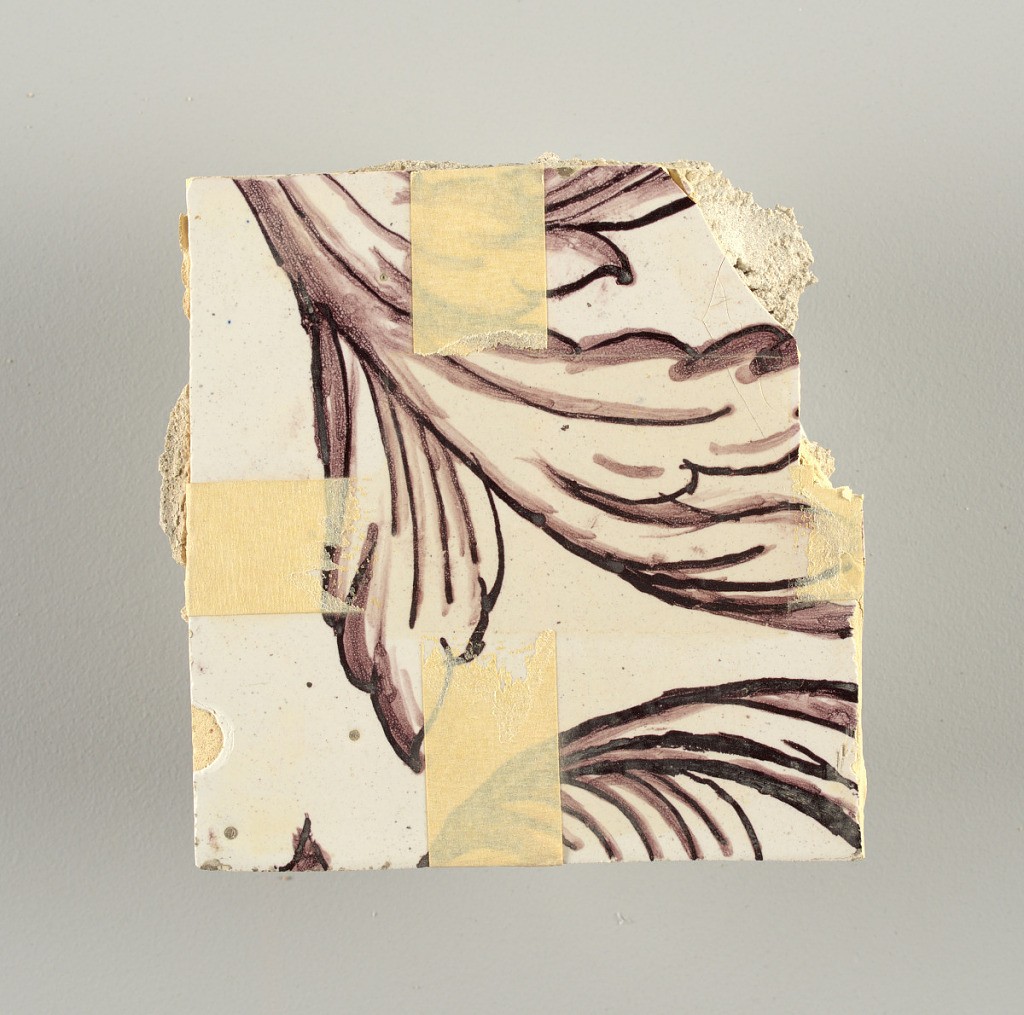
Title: Wall facing
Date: ca. 1725
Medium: tin-glazed earthenware, underglaze
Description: Two vertical rectangles, twenty-three tiles high.  A) Nine tiles wide at top; seven tiles wide at bottom.  B) Ten and one-half tiles wide.

Arabesque design of foliage.  A) with centered figure of Justice under a canopy.  B) with centered urn.